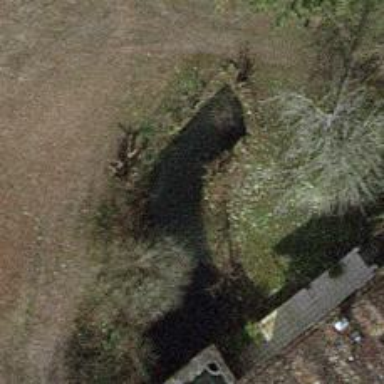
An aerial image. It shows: Canal.